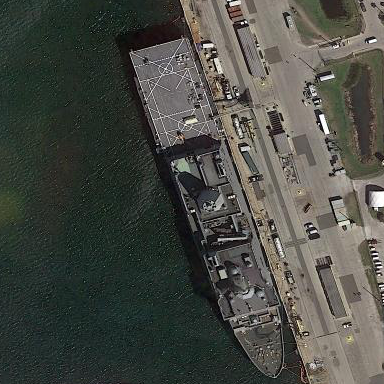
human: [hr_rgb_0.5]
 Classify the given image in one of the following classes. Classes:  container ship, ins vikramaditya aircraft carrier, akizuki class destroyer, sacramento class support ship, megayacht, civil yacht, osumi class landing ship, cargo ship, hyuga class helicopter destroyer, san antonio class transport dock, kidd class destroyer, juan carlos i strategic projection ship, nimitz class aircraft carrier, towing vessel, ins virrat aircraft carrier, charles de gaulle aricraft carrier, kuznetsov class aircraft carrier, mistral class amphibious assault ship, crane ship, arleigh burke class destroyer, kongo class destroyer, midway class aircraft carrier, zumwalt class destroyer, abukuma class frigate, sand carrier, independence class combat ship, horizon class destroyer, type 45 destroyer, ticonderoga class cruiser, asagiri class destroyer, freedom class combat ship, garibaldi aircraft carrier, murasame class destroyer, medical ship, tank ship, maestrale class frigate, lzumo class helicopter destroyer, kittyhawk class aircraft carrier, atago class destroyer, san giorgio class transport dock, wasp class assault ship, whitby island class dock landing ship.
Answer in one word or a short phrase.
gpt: San Antonio class transport dock